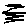
Label: zigzag